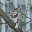
Label: 9